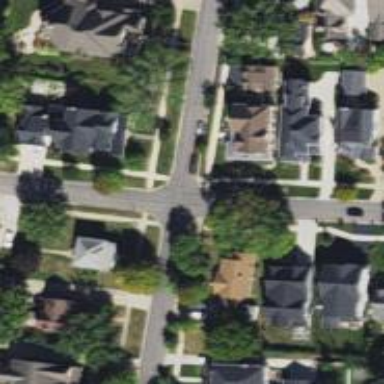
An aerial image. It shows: Residential road with separate asphalt sidewalk.